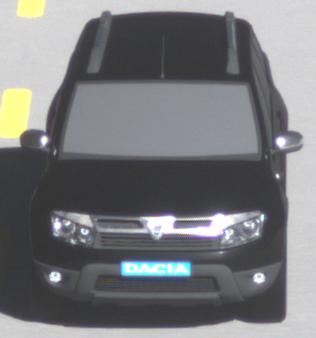
Make: Dacia
Model: Duster dCi 110 FAP
Detailed model: Duster (I)
Model produced from: 2010/06
Model produced until: 2013/11
Doors: 5
Color: black
Road condition: dry road
Daytime: morning or afternoon
Contrast: high contrast